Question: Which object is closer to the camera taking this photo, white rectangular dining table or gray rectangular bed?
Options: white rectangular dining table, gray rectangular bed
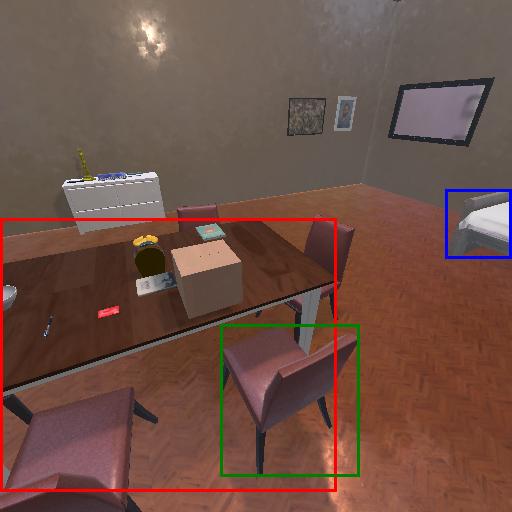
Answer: white rectangular dining table